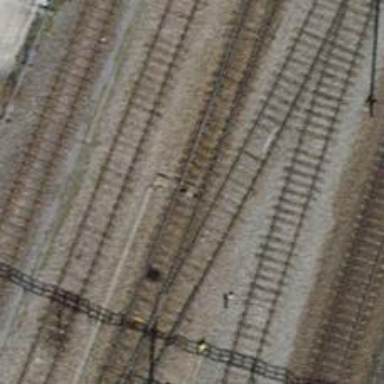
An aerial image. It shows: Siding railway line with electrified contact line for the trains.